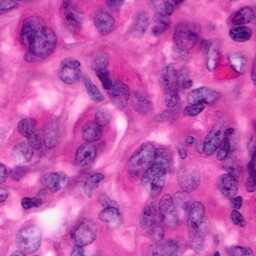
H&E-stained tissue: Pancreatic